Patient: sex M, age 83
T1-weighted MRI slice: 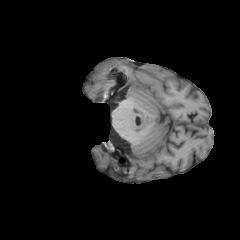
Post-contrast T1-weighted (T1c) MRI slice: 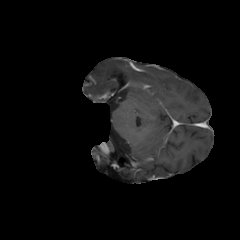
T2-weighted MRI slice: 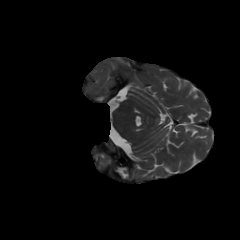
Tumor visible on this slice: no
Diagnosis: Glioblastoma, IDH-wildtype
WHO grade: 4